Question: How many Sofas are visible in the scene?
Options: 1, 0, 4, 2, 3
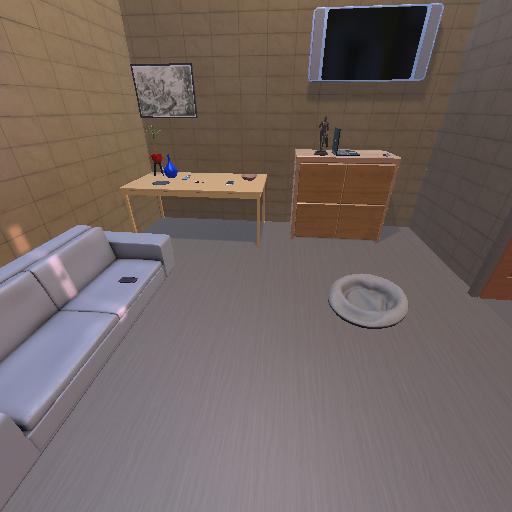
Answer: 1